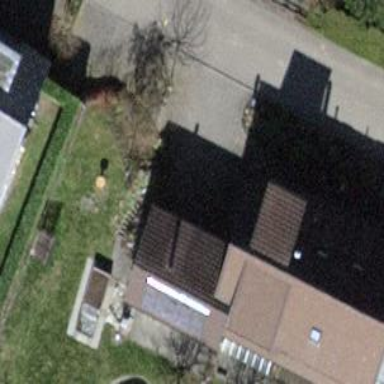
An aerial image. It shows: Garage building.